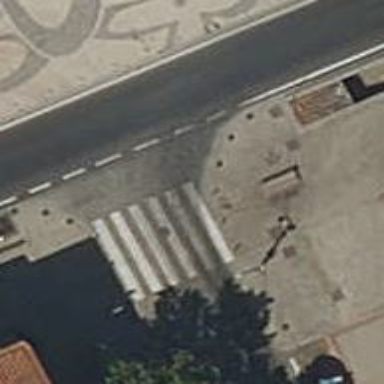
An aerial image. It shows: Marked road crossing.